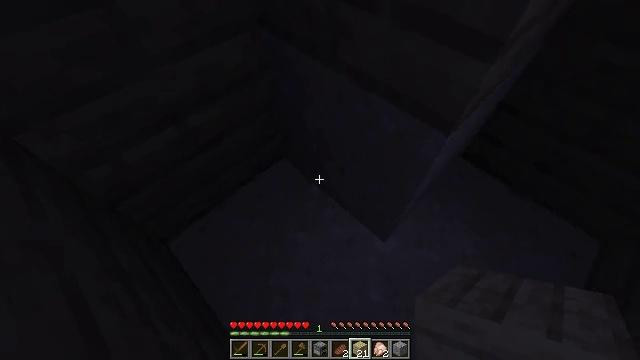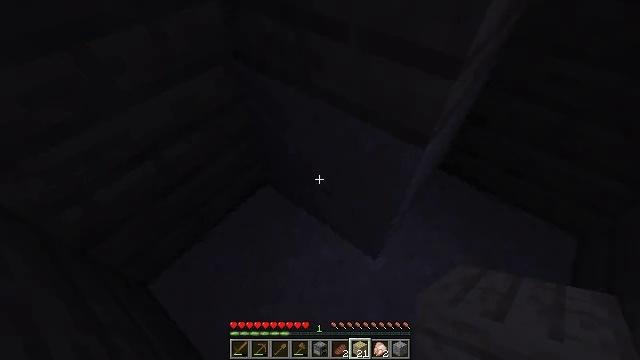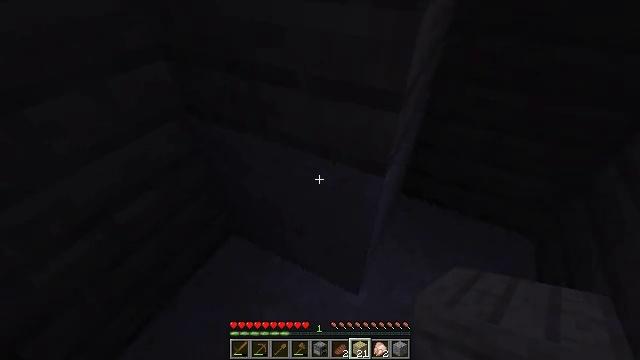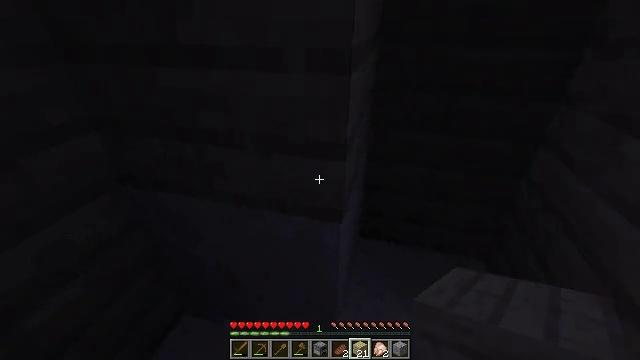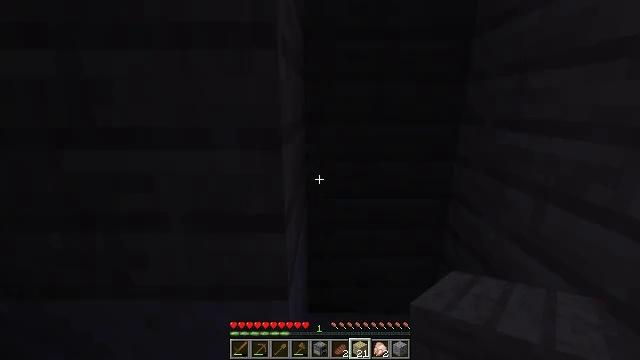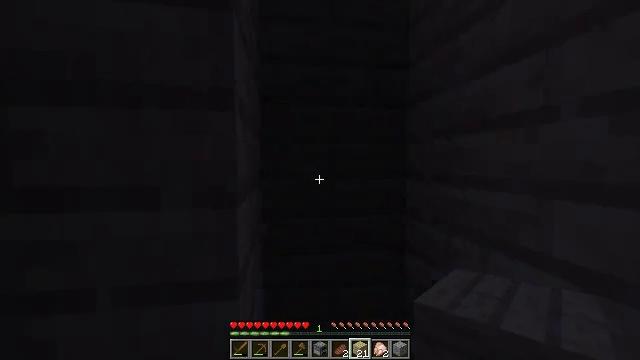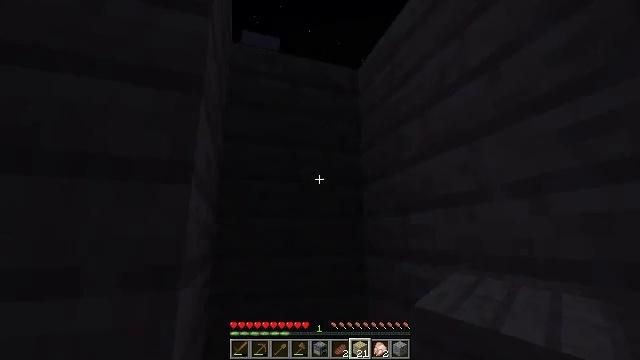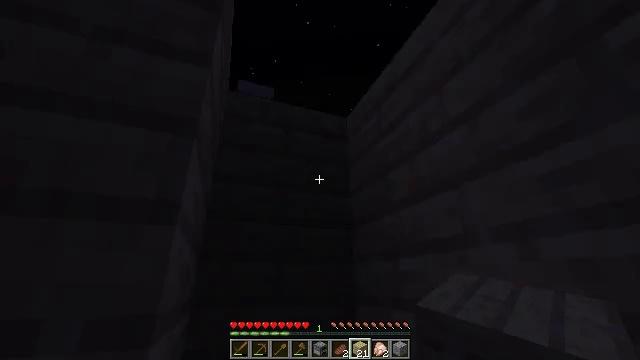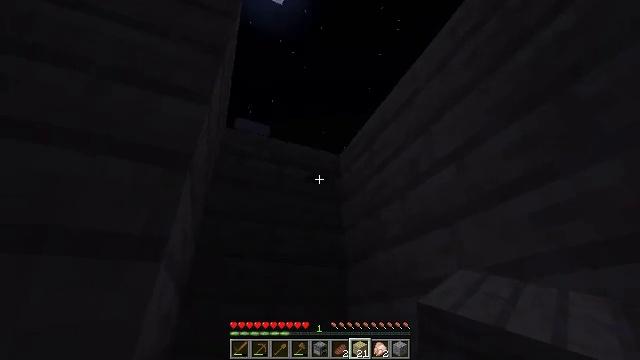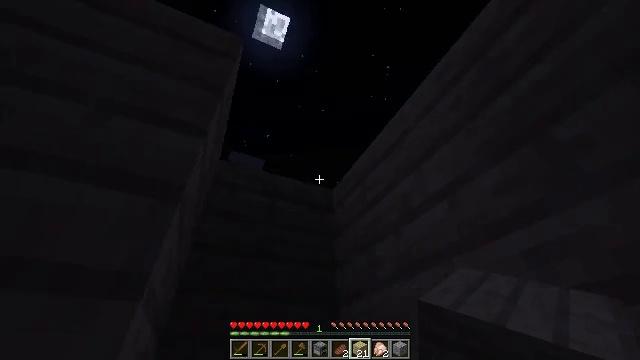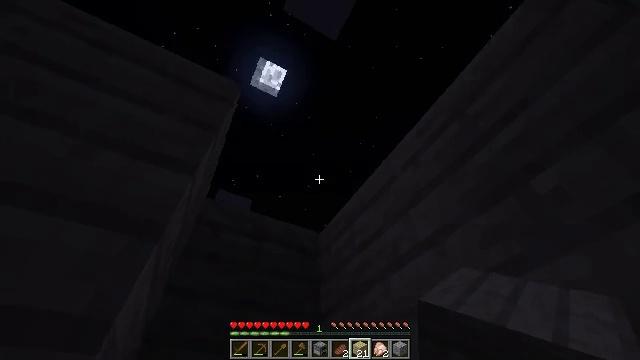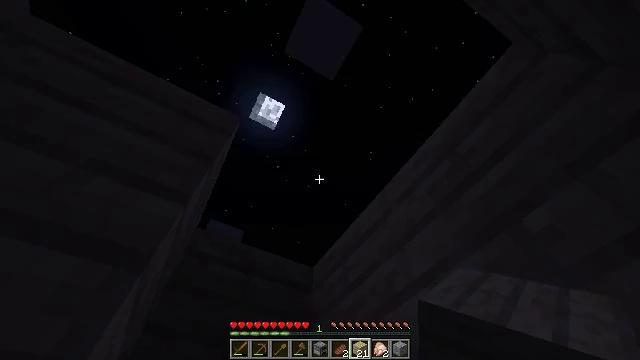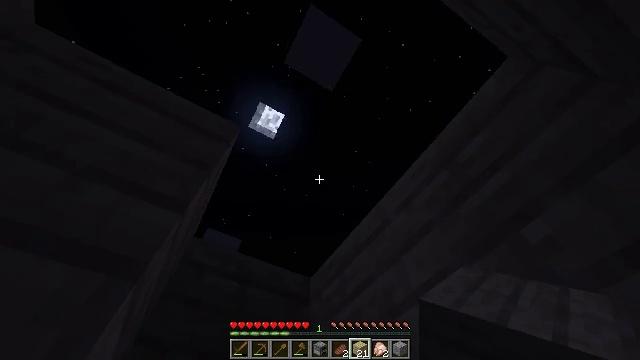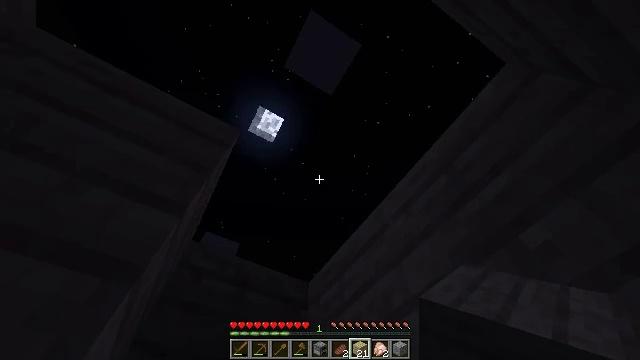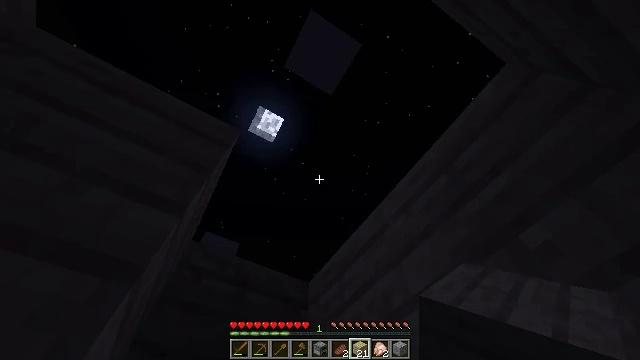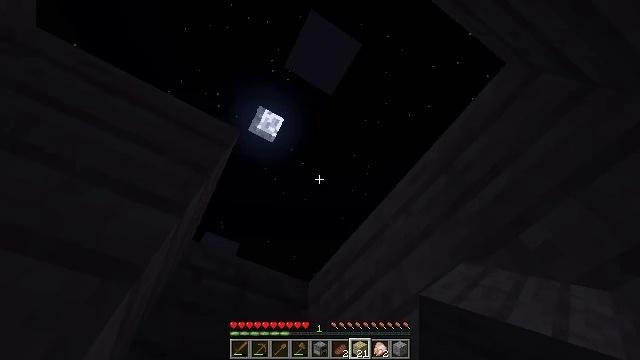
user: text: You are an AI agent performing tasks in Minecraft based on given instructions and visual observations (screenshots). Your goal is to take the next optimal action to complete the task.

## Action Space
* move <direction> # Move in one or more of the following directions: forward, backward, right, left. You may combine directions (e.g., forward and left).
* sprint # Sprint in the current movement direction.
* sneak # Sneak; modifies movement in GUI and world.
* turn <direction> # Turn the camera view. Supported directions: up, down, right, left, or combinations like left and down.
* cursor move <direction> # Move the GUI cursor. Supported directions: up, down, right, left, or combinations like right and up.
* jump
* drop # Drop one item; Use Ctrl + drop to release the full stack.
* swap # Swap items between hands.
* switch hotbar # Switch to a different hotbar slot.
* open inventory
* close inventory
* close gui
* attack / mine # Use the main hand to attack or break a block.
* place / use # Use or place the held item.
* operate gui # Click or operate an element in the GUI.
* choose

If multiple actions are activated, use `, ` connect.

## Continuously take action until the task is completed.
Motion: motion action
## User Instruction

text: Break the existing birch planks.
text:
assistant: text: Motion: turn right and up
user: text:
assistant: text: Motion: turn right and up
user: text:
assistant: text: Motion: turn right and up
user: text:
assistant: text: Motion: turn right and up
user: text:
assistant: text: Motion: turn right and up
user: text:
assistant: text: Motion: turn right and up
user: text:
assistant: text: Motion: turn right and up
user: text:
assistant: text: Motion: turn right and up
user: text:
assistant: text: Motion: turn right and up
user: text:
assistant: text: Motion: turn right and up
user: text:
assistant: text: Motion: turn right and up
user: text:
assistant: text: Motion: turn up
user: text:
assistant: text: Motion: no_op
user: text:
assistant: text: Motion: no_op
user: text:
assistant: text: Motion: no_op
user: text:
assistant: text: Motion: no_op
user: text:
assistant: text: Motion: no_op
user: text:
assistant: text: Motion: no_op
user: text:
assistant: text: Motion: no_op
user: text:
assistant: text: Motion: no_op
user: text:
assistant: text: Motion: no_op
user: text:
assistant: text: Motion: no_op
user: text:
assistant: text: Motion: no_op
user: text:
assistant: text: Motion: no_op
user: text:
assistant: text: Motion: no_op
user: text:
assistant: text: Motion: no_op
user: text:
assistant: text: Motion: no_op
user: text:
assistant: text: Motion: no_op
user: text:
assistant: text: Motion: no_op
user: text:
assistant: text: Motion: no_op